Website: walmart
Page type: address-validator
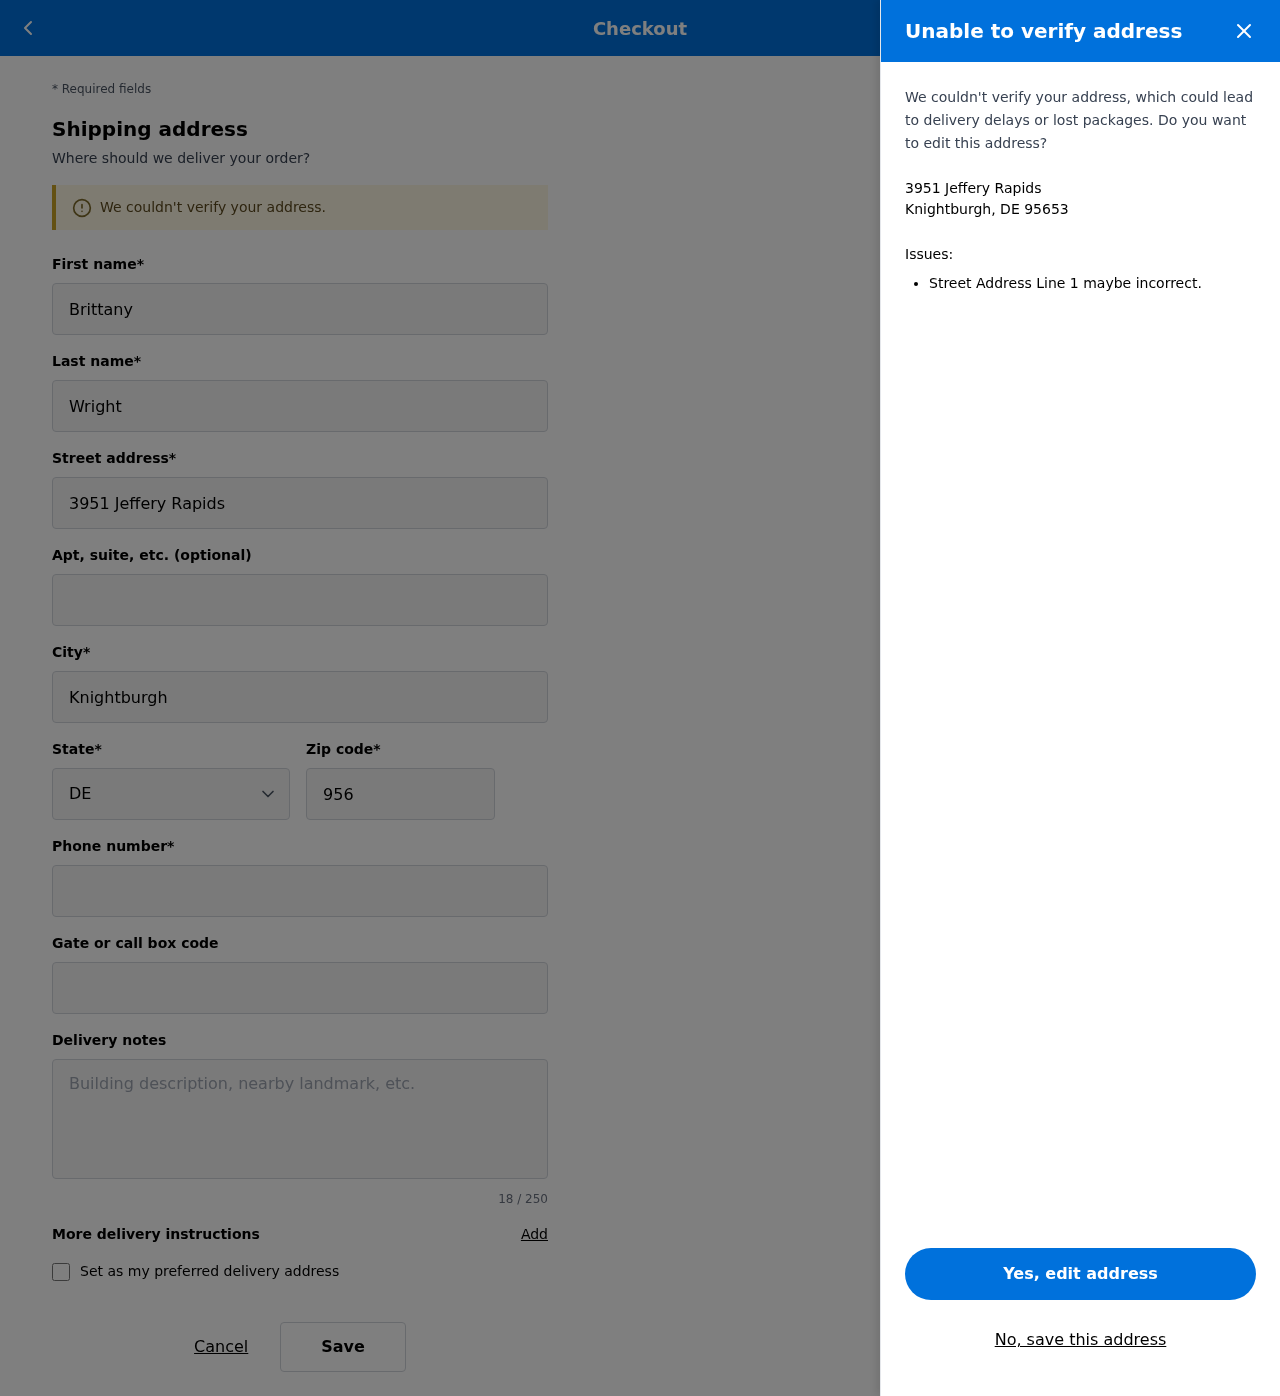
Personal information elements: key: PII_CITY_STATE_ZIP
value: Knightburgh, DE 95653
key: PII_DELIVERY_INSTRUCTIONS
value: Leave with doorman
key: PII_STATE_ABBR
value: DE
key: PII_STREET
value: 3951 Jeffery Rapids
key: PII_FIRSTNAME
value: Brittany
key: PII_LASTNAME
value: Wright
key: PII_CITY
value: Knightburgh
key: PII_POSTCODE
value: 95653
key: PII_PHONE
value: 2903849538
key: PII_SECURITY_CODE
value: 645